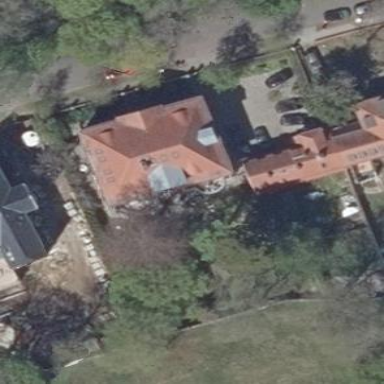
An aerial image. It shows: Historic detached building with hipped roof covered in red roof tiles. The building is white in color.